Question: I have a PHPUnit test that looks something like this:
'''
/**
* @dataProvider provideSomeStuff
*/
public function testSomething($a, $b, $c)
{
...
}
/**
* @dataProvider provideSomeStuff
* @depends testSomething
*/
public function testSomethingElse($a, $b, $c)
{
...
}
/**
* @depends testSomething
*/
public function testMoreStuff()
{
...
}
// Several more tests with the exact same setup as testMoreStuff
'''
Even though 'testSomething' succeeds, all the tests that depend on it is skipped. Some notes in the <URL> informs that tests can depend on other tests that use data providers:
>
When a test receives input from both a @dataProvider method and from one or more tests it @depends on, the arguments from the data provider will come before the ones from depended-upon tests.
When a test depends on a test that uses data providers, the depending test will be executed when the test it depends upon is successful for at least one data set. The result of a test that uses data providers cannot be injected into a depending test.
So I have no CLUE why it just skips all my tests. I've been struggling with this for hours, somebody help me out. <URL> in case the issue can't be derived from the above pseudo code

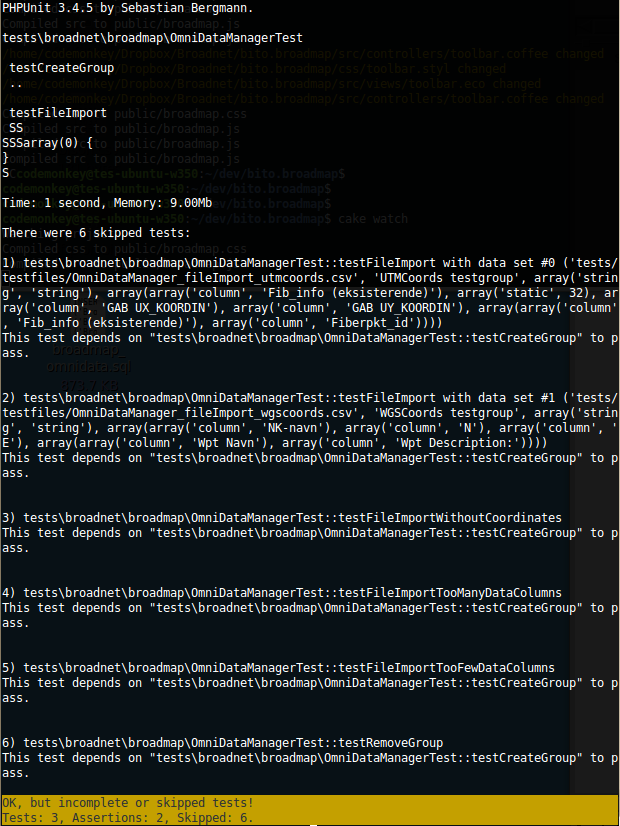
Answer: This appears to be a bug in phpunit 3.4.5, but fixed in phpunit 3.4.12.
Below is a minimal example, based on the one in the manual. I get the same behaviour as you in , but I get 4 passes in .
Narrowing it down, the <URL> says it was fixed in PHPUnit 3.4.12.
'''
class DataTest extends PHPUnit_Framework_TestCase
{
/**
* @dataProvider provider
*/
public function testAdd($a, $b, $c)
{
$this->assertEquals($c, $a + $b);
}
/**
* @depends testAdd
*/
public function testAddAgain()
{
$this->assertEquals(5,3+2);
}
/** */
public function provider()
{
return array(
array(0, 0, 0),
array(0, 1, 1),
array(1, 0, 1),
);
}
}
'''